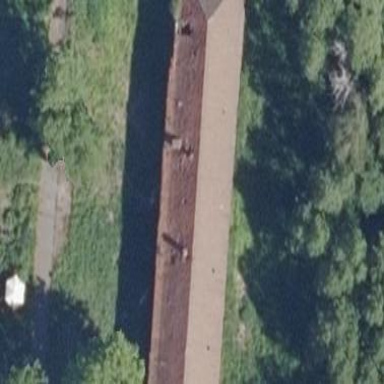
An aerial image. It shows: Building with hipped roof made of roof tiles.